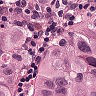
Metastatic tissue present: yes